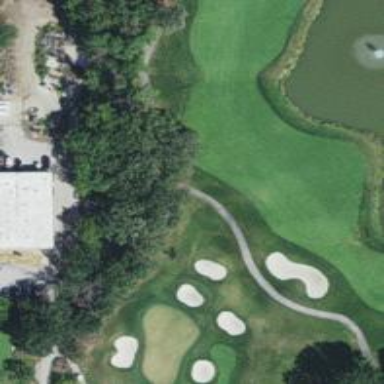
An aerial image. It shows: Golf hole.